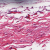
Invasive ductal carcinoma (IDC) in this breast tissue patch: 0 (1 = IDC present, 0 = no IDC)